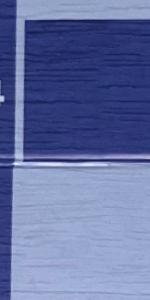
Label: Empty